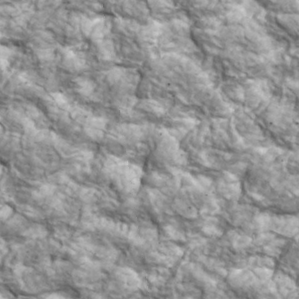
Label: non_frost